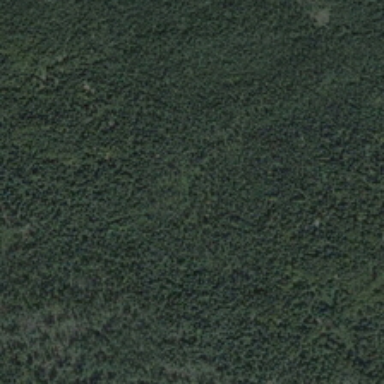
Many green trees are in a piece of forest .